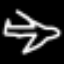
Label: airplane